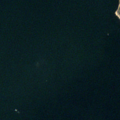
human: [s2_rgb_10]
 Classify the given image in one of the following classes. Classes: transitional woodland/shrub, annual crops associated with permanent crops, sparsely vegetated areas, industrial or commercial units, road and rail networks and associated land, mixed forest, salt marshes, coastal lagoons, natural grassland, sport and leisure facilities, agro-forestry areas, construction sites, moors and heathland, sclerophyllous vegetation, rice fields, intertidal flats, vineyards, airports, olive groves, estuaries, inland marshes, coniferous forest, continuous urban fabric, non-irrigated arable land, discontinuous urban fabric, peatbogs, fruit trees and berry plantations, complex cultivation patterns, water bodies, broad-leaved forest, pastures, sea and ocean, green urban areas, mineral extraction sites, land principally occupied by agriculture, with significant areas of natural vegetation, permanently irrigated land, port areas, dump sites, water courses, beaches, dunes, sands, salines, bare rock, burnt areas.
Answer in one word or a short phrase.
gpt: coniferous forest, sea and ocean